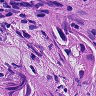
Metastatic tissue present: yes